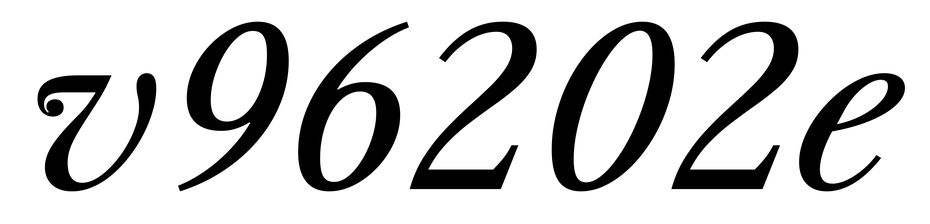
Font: LibreCaslonText-Italic_Italic